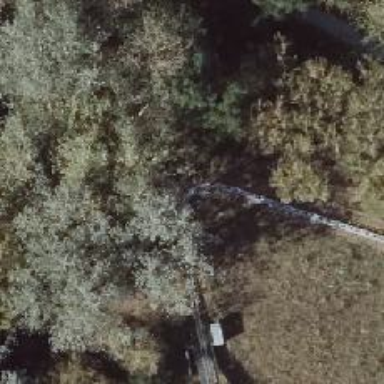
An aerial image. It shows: Summer toboggan attraction located on track within leisure land area.